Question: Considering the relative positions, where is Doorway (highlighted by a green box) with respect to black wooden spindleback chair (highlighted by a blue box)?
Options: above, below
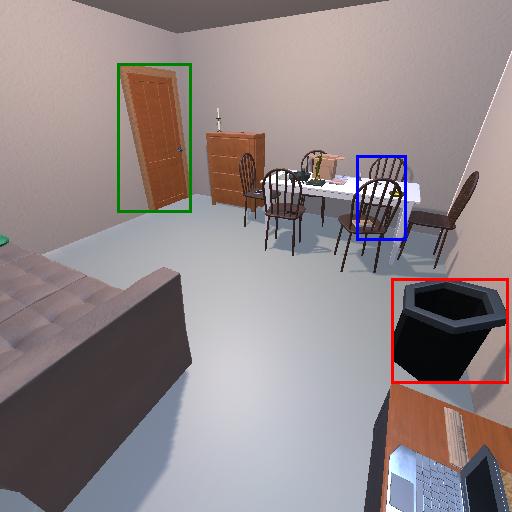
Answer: above